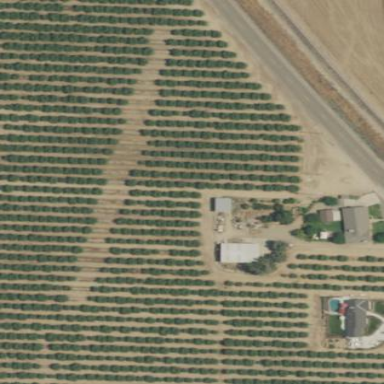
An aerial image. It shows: Orchard.